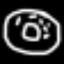
Label: donut